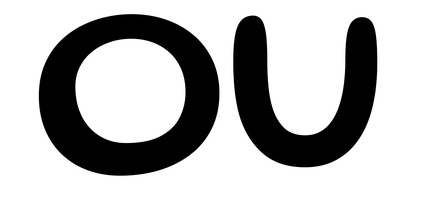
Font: Gluten_Regular